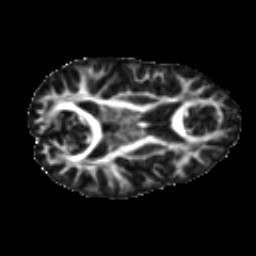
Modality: FA
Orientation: axial
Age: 16
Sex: female
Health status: ill
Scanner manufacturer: ge
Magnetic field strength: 3 T
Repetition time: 6.752 s
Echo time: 0.079 s